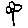
Label: flower